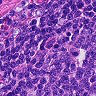
Metastatic tissue present: no